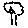
Label: tree